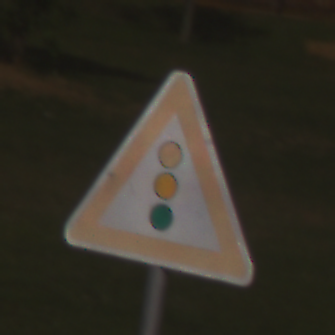
Verkehrszeichen: Lichtzeichenanlage
Umgebung: Outdoor, Nature
Tageszeit: Night
Wetter: Clear
Licht: Natural
Jahreszeit: NotSpecified
Kontrast: HighContrast